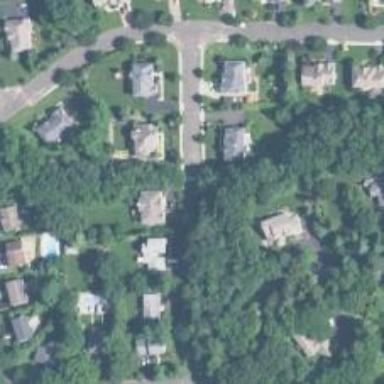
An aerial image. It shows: Residential road.